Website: slack
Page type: stored-credit-cards
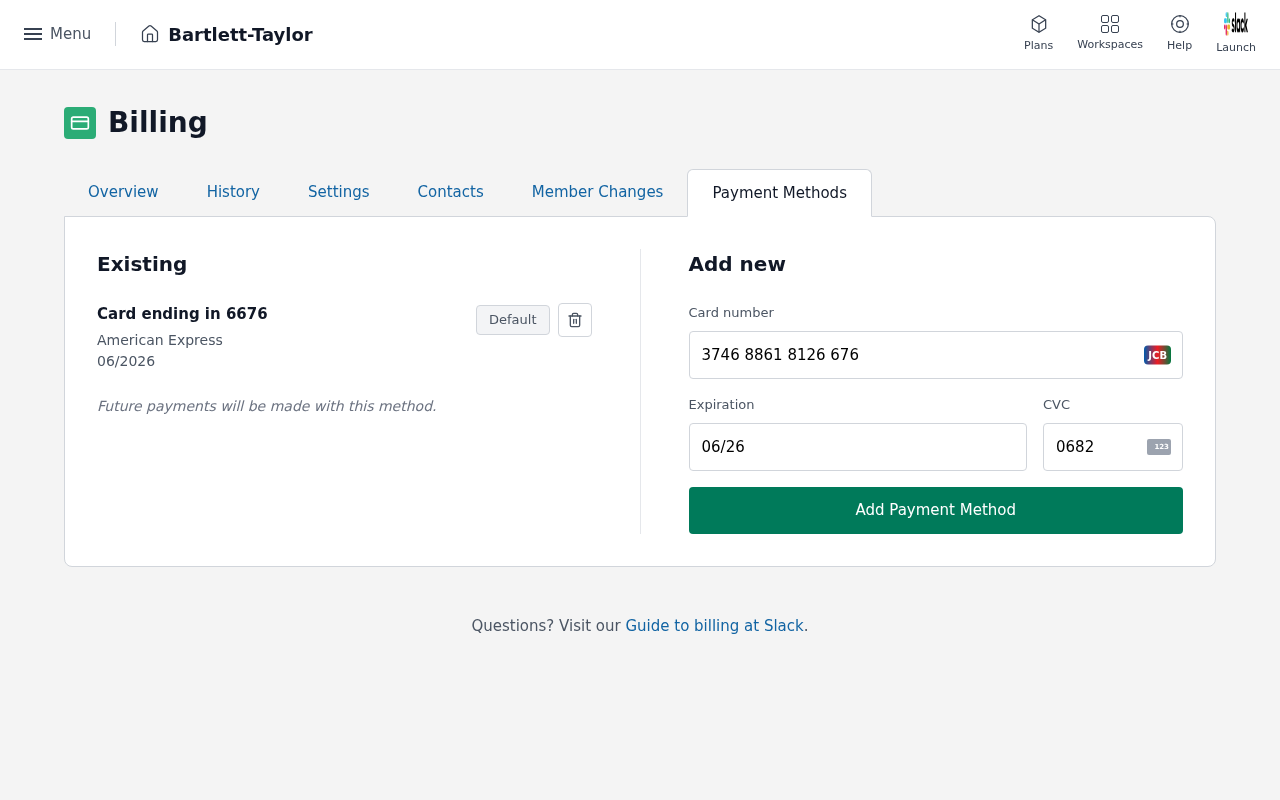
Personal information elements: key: PII_CARD_CVV
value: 0682
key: PII_CARD_EXPIRY
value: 06/2026
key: PII_CARD_EXPIRY
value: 06/26
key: PII_CARD_LAST4
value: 6676
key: PII_CARD_NUMBER
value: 3746 8861 8126 676
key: PII_CARD_TYPE
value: American Express
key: PII_COMPANY
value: Bartlett-Taylor